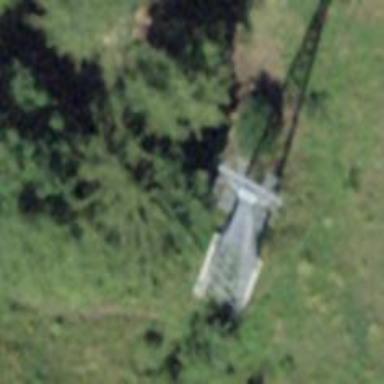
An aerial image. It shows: Pylon used for aerialway.